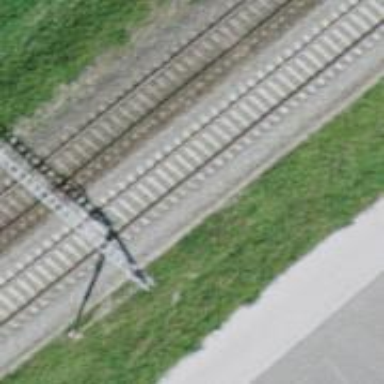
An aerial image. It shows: Single-track railway with electrified contact lines.